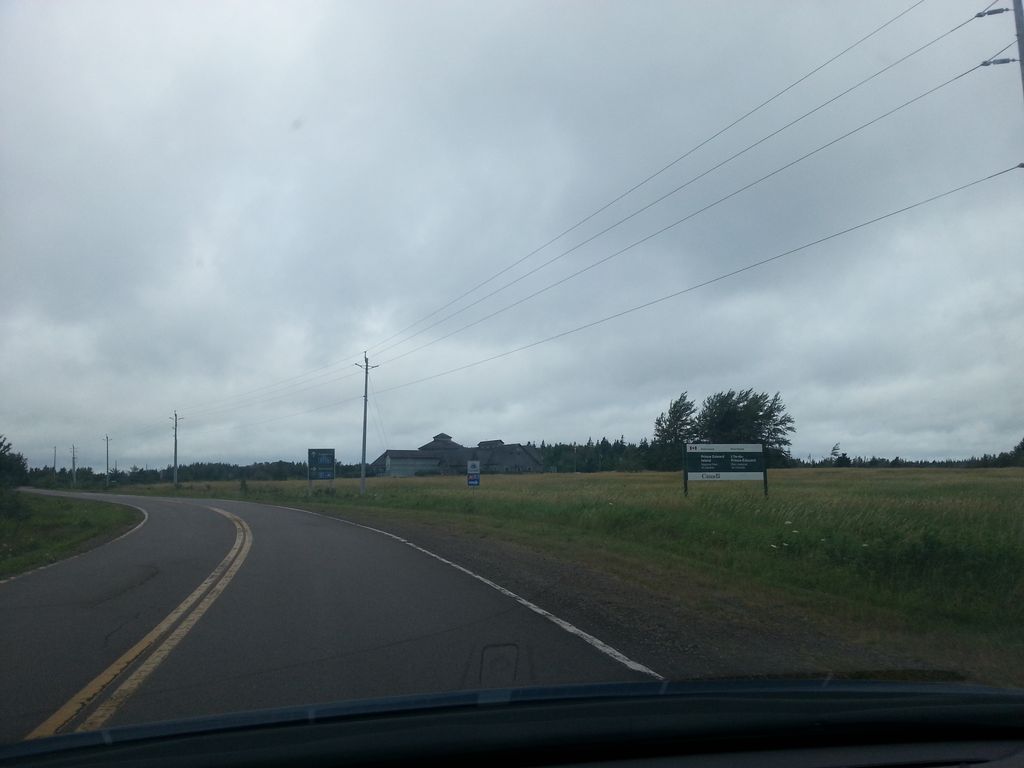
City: charlottetown